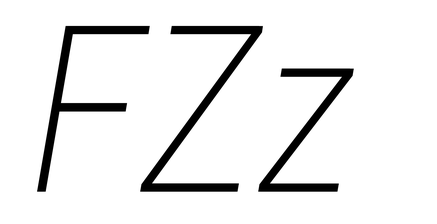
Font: Roboto-Italic_Condensed_ExtraLight_Italic